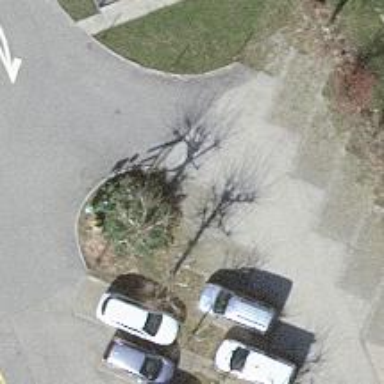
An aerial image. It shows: Shrub in its natural environment.